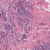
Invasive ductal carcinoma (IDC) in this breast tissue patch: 1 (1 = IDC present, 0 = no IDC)